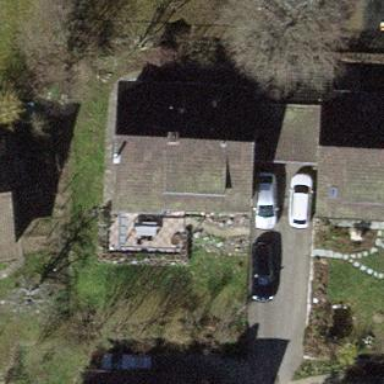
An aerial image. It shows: Simple house.